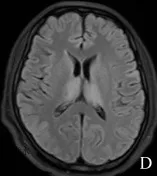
Comparison of the patient's MRI. (A-D) MRI on day 6 of onset.
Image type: radiology (mri)